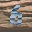
Label: 6